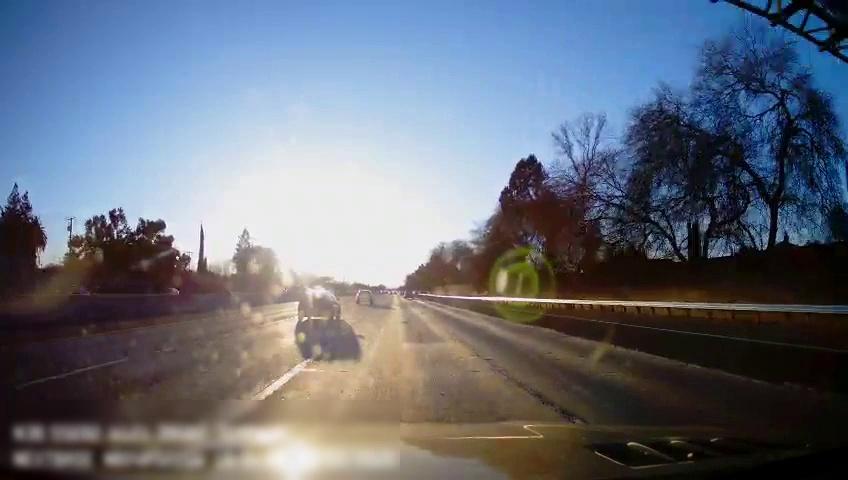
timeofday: Day
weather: Sunny
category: Drivable Space
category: Vehicles | Truck
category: Vehicles | SUV
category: Vehicles | SUV
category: Vehicles | Car
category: Vehicles | Car
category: Lanes | Alternate Lane
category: Lanes | Alternate Lane
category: Lanes | Current Lane
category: Lanes | Current Lane
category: Lanes | Alternate Lane
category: Lanes | Alternate Lane